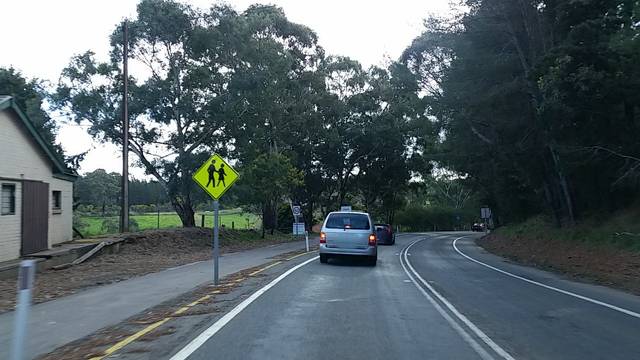
Region: Australia
Coordinates: -35.037, 138.817